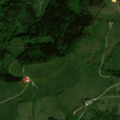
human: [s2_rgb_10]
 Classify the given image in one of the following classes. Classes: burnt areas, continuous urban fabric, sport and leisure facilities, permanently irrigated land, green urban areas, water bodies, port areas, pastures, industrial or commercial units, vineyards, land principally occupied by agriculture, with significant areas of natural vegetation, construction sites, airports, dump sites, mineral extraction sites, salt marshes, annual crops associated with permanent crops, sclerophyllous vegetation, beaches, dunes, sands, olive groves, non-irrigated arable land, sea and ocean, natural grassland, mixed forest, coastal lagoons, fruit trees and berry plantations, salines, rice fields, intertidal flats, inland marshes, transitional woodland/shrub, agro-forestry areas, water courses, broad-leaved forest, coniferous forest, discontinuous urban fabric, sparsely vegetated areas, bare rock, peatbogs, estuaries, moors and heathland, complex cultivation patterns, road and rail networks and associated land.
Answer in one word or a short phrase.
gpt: pastures, mixed forest